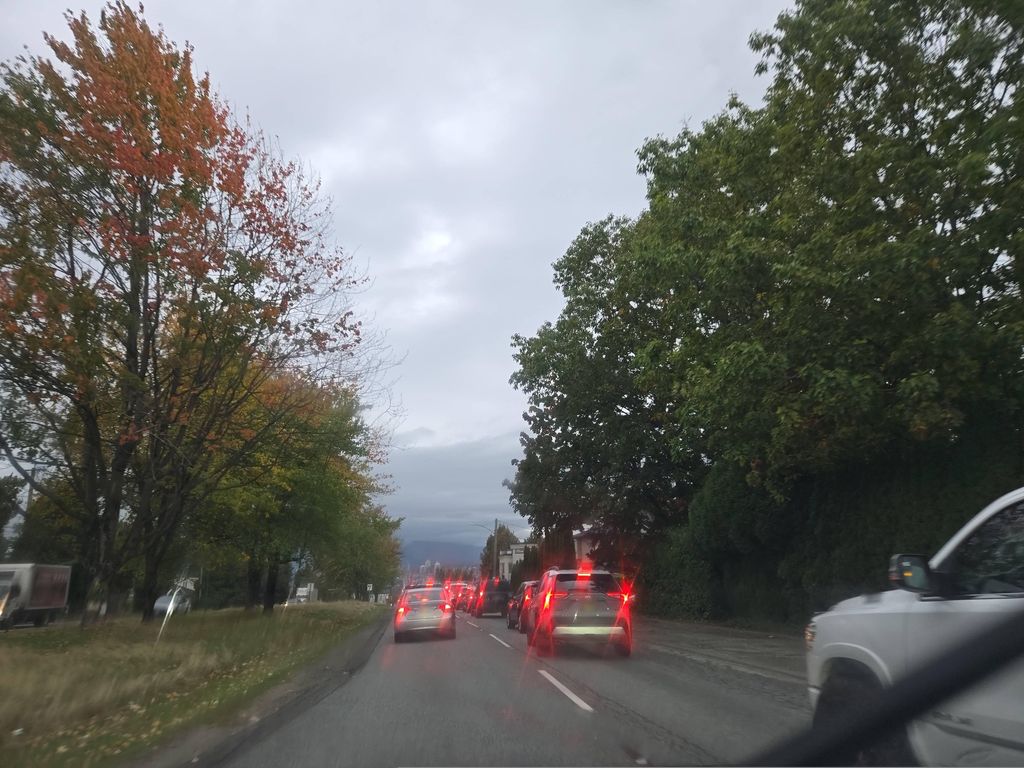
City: vancouver